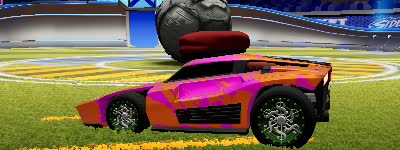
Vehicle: breakout